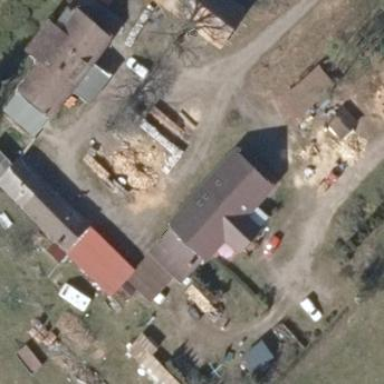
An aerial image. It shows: Simple and straightforward house.